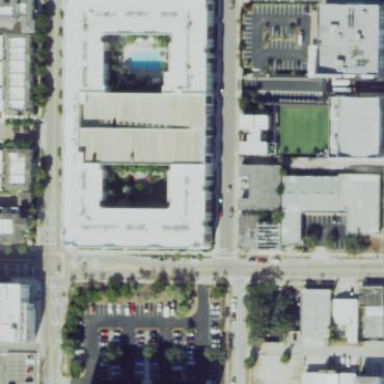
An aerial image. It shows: Modernism-style apartments building.